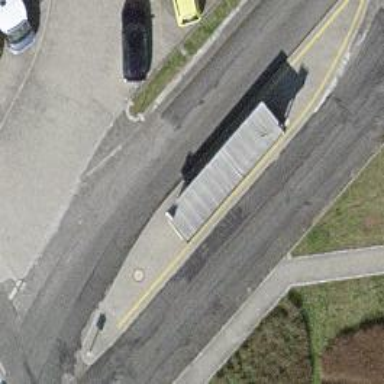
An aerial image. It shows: Bus stop with sheltered platform for public transport.